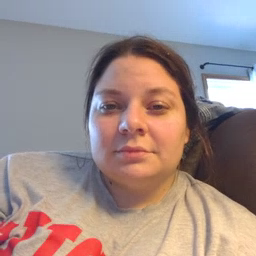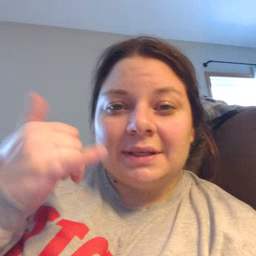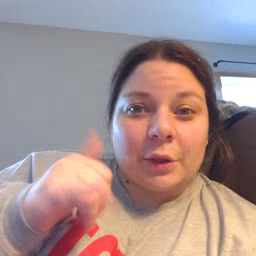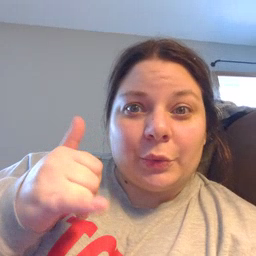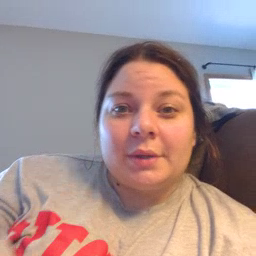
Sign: yellow